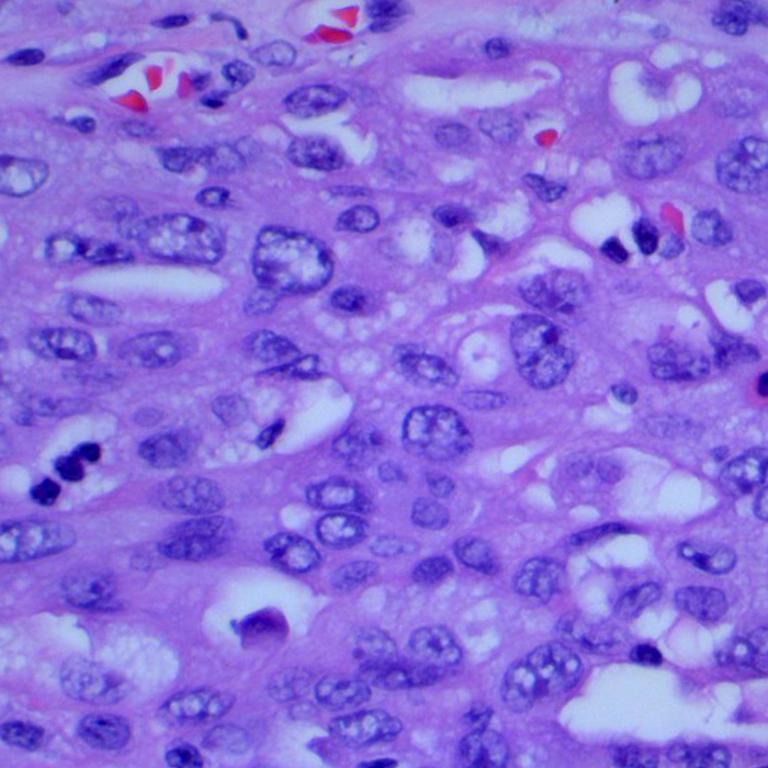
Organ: lung
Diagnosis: adenocarcinomas